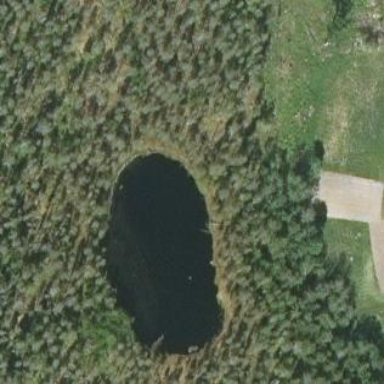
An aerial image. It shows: Serene lake surrounded by nature.